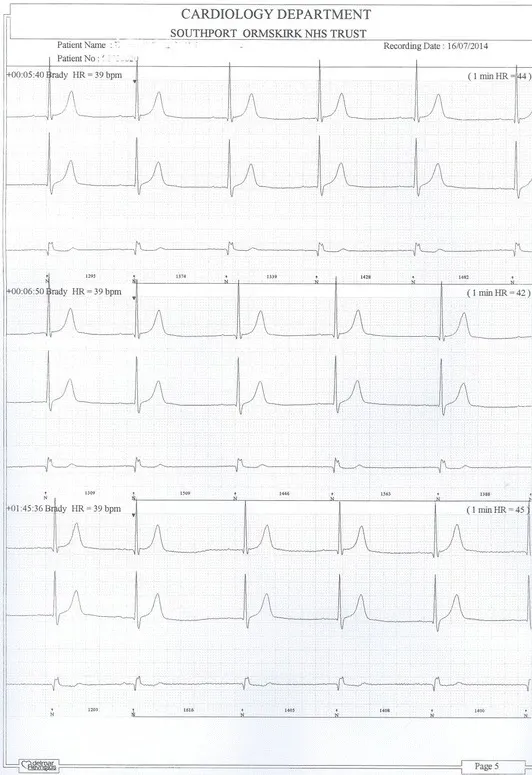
24-hours ECG shows bradycardia of 39 beats per minute.
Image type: electrography (ekg)